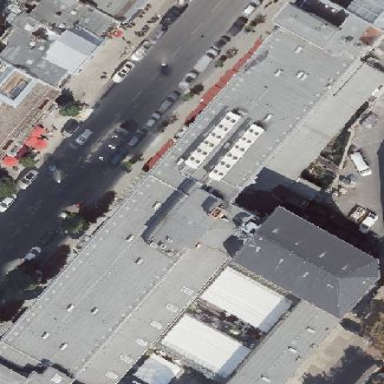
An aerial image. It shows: Commercial building.